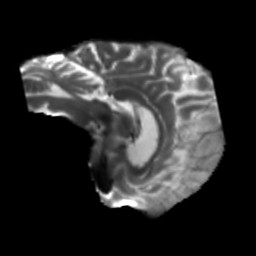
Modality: T2w
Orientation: sagittal
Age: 60
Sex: male
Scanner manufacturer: siemens
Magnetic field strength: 3 T
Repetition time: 5.47 s
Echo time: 0.0854 s